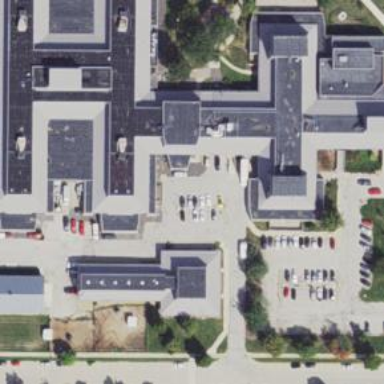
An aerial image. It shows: Veterinary building.